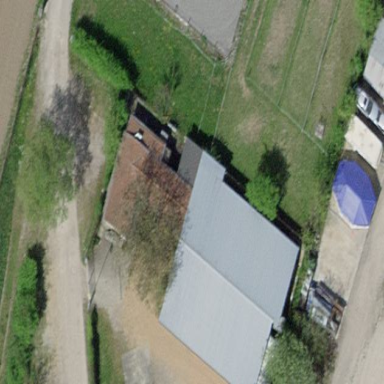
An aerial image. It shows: View of roof of building.